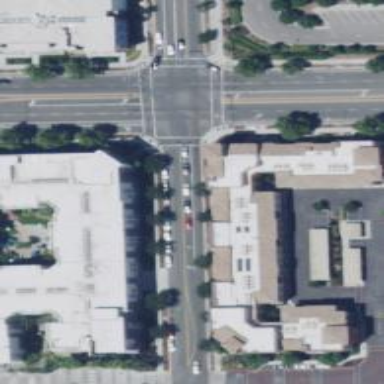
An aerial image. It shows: Solid stop line on the road.